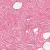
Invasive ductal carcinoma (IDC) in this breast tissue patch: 0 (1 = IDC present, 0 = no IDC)